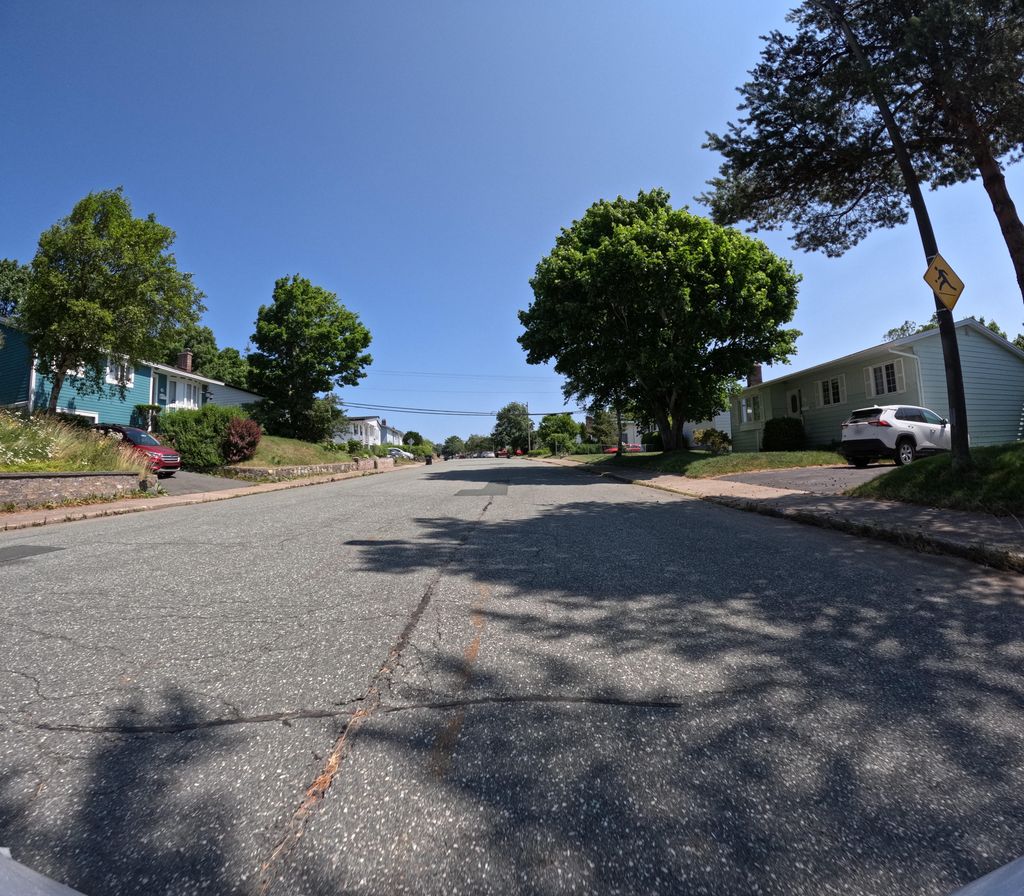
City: st_johns